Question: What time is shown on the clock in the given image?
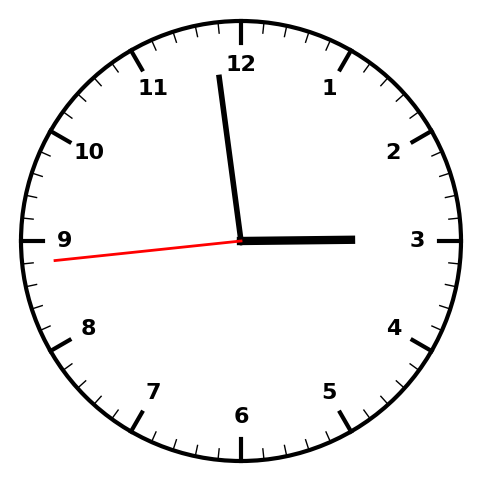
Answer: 02:58:44